Field crop: maize
Growth stage: 1
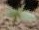
Species: datura